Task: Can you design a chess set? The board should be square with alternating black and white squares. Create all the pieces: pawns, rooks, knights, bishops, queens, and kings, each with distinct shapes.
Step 3037:
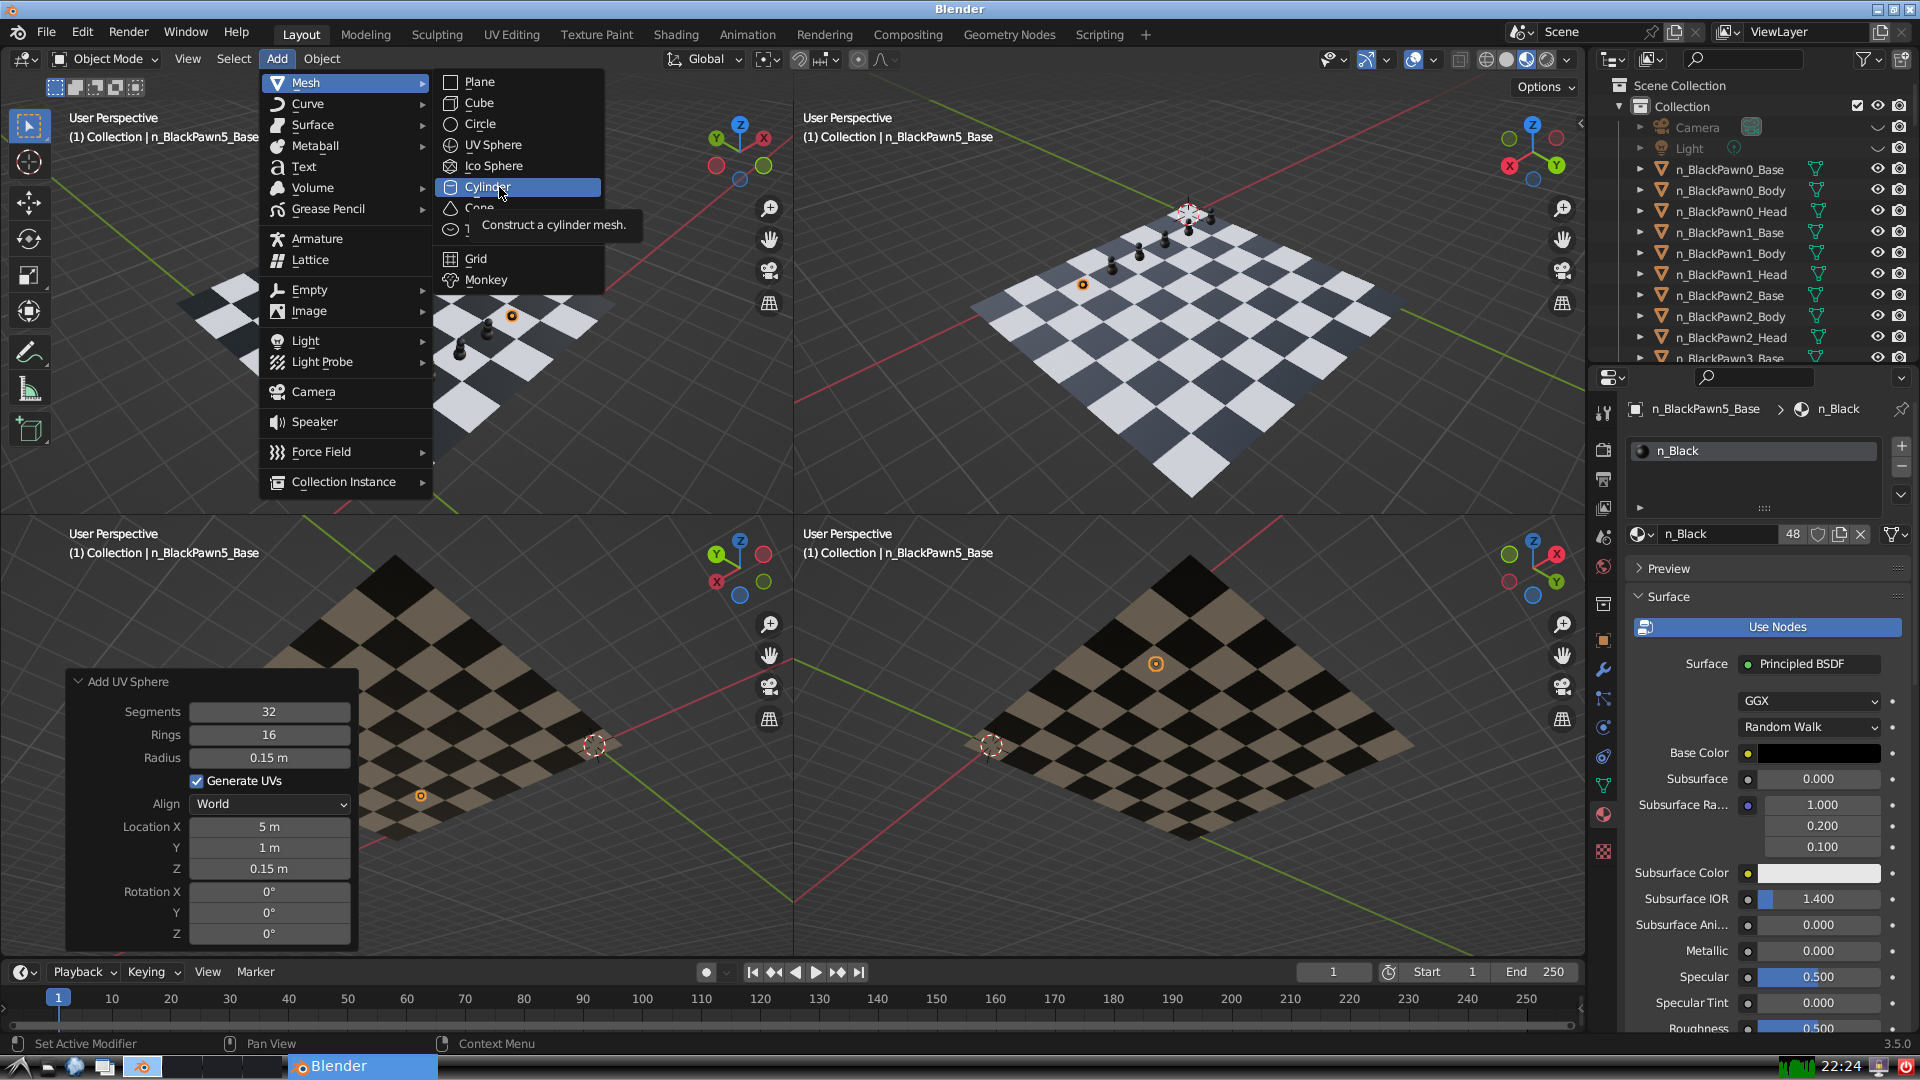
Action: click: no